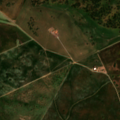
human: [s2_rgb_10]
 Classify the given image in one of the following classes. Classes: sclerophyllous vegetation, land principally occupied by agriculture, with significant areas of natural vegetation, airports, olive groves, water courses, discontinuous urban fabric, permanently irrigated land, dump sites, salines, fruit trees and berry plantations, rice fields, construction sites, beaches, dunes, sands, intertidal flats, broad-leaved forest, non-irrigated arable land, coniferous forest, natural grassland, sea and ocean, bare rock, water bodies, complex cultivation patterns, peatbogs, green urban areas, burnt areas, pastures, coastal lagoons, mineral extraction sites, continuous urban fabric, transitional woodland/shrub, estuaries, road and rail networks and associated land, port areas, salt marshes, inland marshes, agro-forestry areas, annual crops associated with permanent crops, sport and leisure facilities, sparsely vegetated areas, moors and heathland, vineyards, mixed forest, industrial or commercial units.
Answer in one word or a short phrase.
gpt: continuous urban fabric